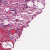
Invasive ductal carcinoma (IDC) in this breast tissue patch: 0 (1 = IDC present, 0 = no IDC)